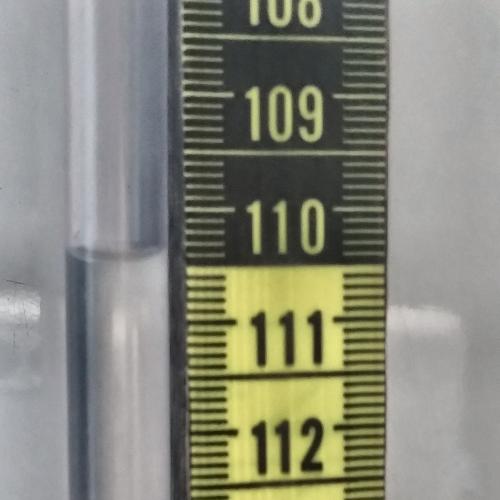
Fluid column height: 110.4 cm